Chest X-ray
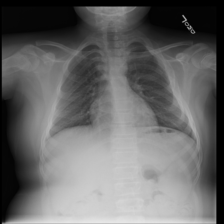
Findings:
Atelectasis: negative
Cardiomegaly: negative
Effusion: negative
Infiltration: negative
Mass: negative
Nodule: negative
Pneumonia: negative
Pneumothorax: negative
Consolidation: negative
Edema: negative
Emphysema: negative
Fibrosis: negative
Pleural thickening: negative
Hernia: negative